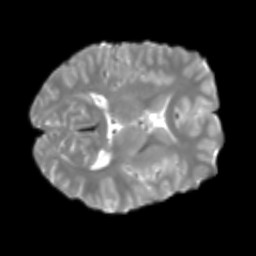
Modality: T2w
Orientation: axial
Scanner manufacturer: siemens
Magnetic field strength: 3 T
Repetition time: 4 s
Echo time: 0.0594 s